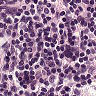
Metastatic tissue present: no